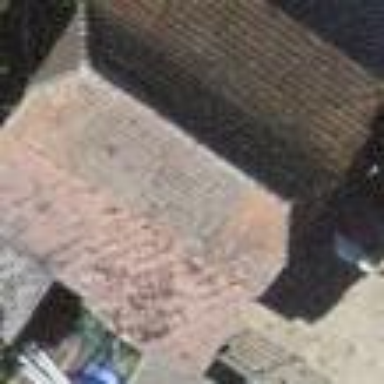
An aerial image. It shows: Rural barn.